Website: macys
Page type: review-order
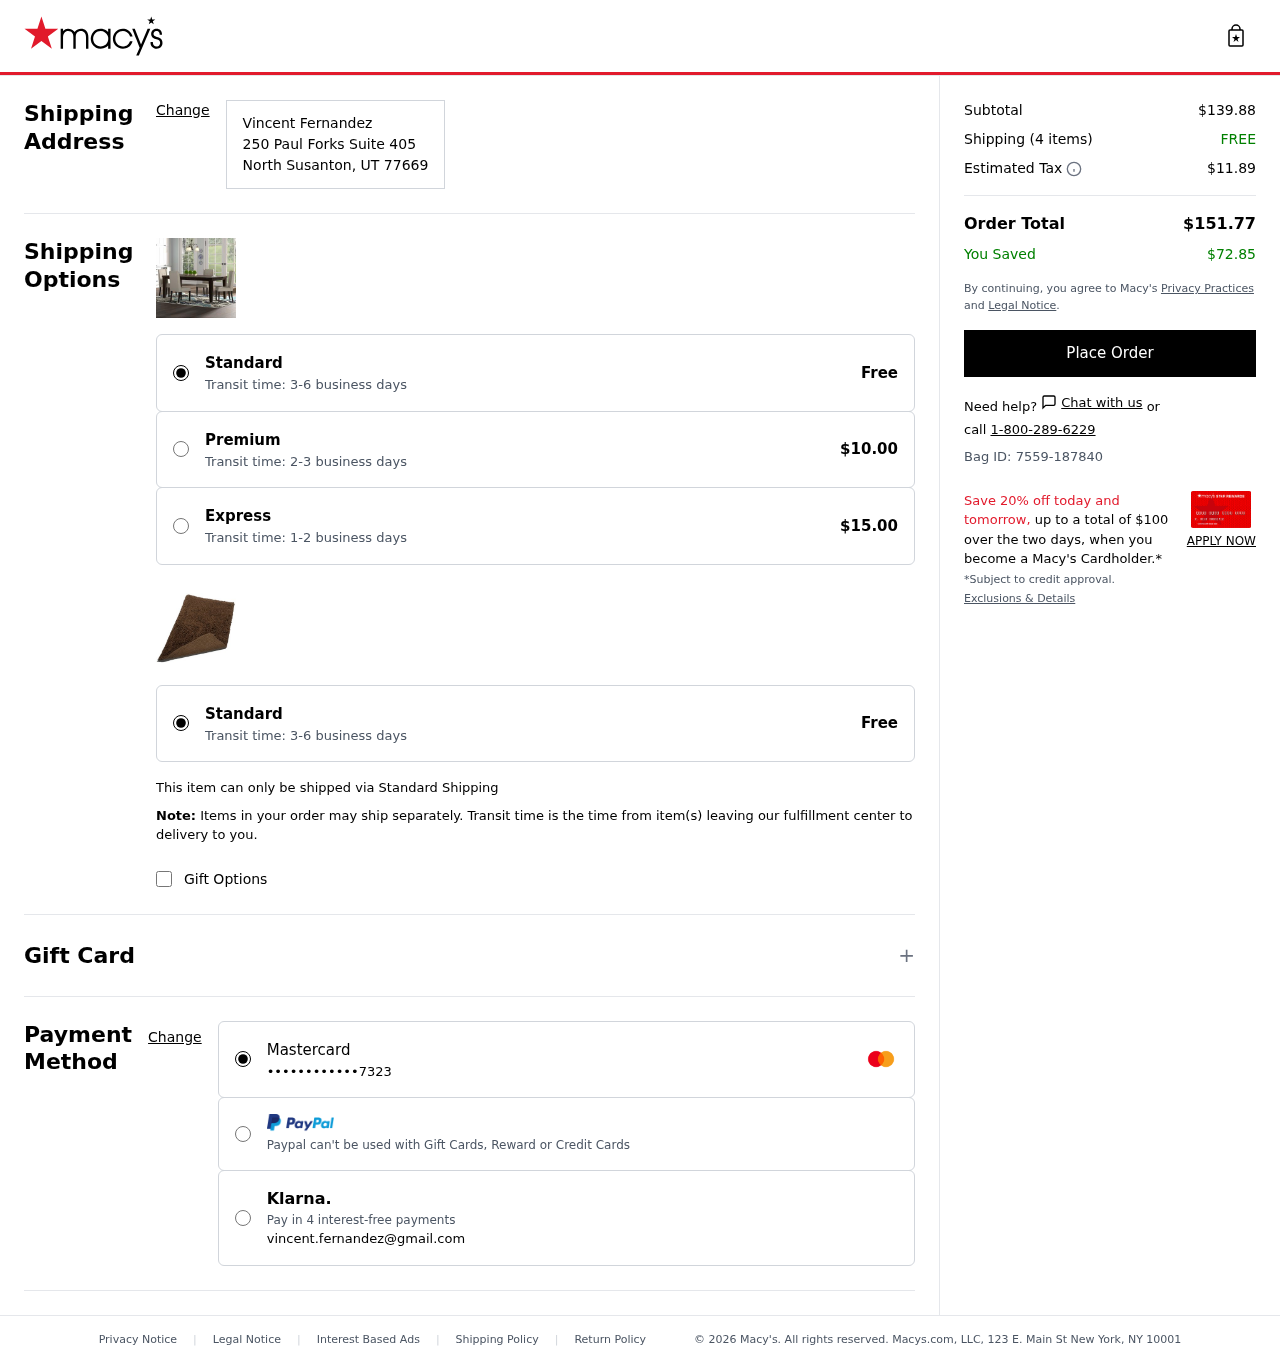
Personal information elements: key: PII_CARD_LAST4
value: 7323
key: PII_CARD_TYPE
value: Mastercard
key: PII_CITY
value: North Susanton
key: PII_EMAIL
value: vincent.fernandez@gmail.com
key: PII_FULLNAME
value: Vincent Fernandez
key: PII_POSTCODE
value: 77669
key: PII_STATE_ABBR
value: UT
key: PII_STREET
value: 250 Paul Forks Suite 405
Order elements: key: ORDER_SUBTOTAL
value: $139.88
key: ORDER_NUM_ITEMS
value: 4
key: ORDER_SHIPPING_COST
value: FREE
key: ORDER_TAX
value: $11.89
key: ORDER_TOTAL
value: $151.77
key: ORDER_SAVINGS
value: $72.85
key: ORDER_BAG_ID
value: Bag ID: 7559-187840